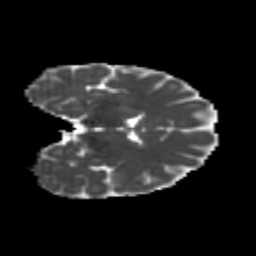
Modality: MD
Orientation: coronal
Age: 25
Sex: female
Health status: healthy
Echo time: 0.074 s